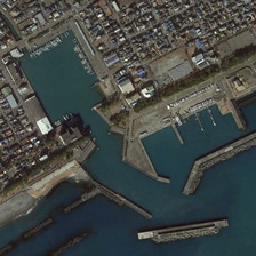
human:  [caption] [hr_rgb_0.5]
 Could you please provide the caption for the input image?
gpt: In the blue ocean port

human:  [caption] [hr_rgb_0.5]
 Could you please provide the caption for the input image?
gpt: The port is very blue.

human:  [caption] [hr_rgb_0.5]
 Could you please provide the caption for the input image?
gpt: port in the sea is very blue.

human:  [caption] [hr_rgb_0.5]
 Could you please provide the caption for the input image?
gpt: The port on the sea is very blue.

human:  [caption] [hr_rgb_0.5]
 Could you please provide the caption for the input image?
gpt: The Port of the Sea is very blue.